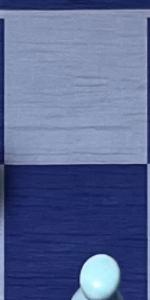
Label: Empty